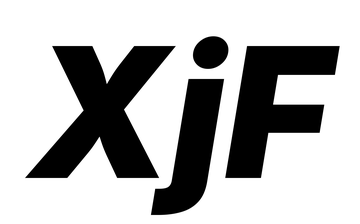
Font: Inter-Italic_Black_Italic